Brain MRI, t1w sequence, axial 2D slice.
Patient: age 53, sex F, weight 90 kg, height 1.9 m
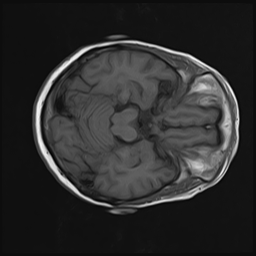